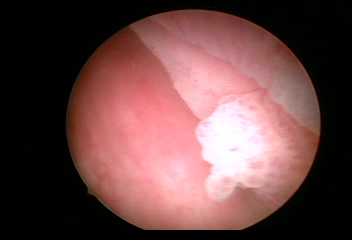
Modality: WLC
Class: Malignant
Subclass: HighGradePapillary
Lesion: L1
Stage: Ta
Morphology: Papillary
Bladder cancer association: Yes
Annotated structures: Tumor